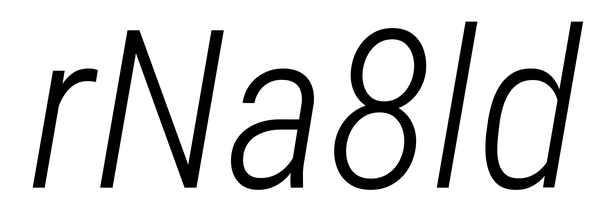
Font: Roboto-Italic_Condensed_Light_Italic